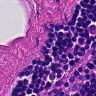
Metastatic tissue present: no